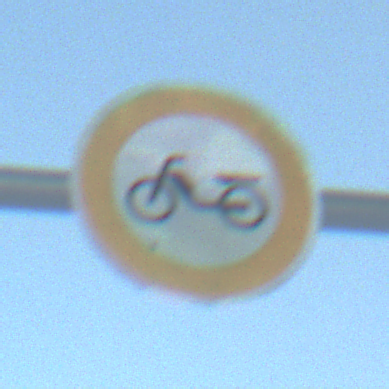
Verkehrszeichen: VerbotMofas
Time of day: SunriseSunset
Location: Outdoor (Nature)
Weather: Clear
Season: Winter
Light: Natural